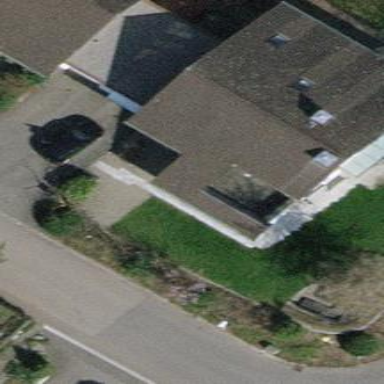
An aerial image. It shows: Detached building.